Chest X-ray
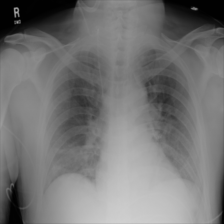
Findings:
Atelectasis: negative
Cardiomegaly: negative
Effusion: negative
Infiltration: negative
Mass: negative
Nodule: negative
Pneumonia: negative
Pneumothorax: negative
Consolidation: negative
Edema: negative
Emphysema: negative
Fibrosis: negative
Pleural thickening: negative
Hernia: negative